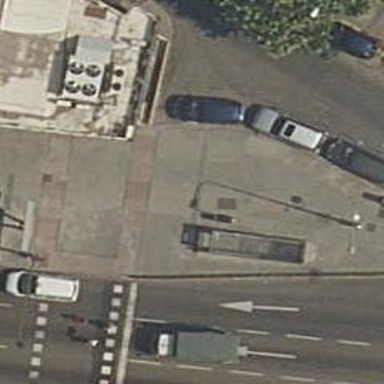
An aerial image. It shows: Parking entrance.